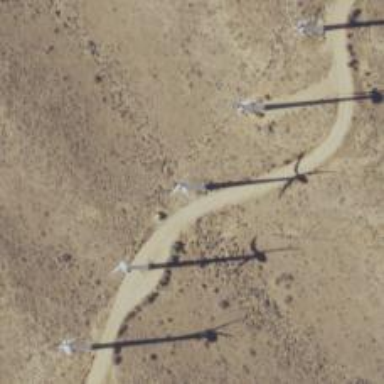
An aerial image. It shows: Wind power generator with wind turbines.